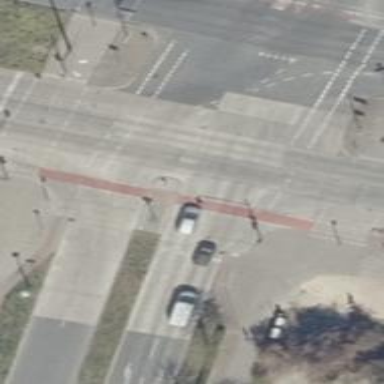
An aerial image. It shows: Crossing with traffic signals.